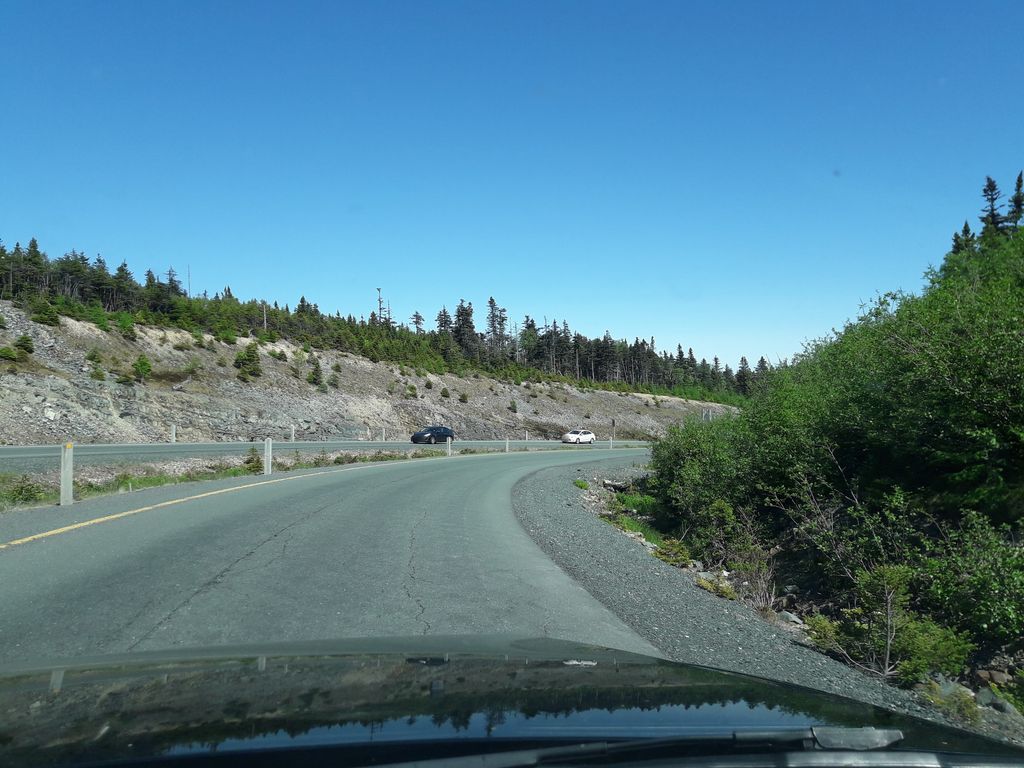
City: st_johns